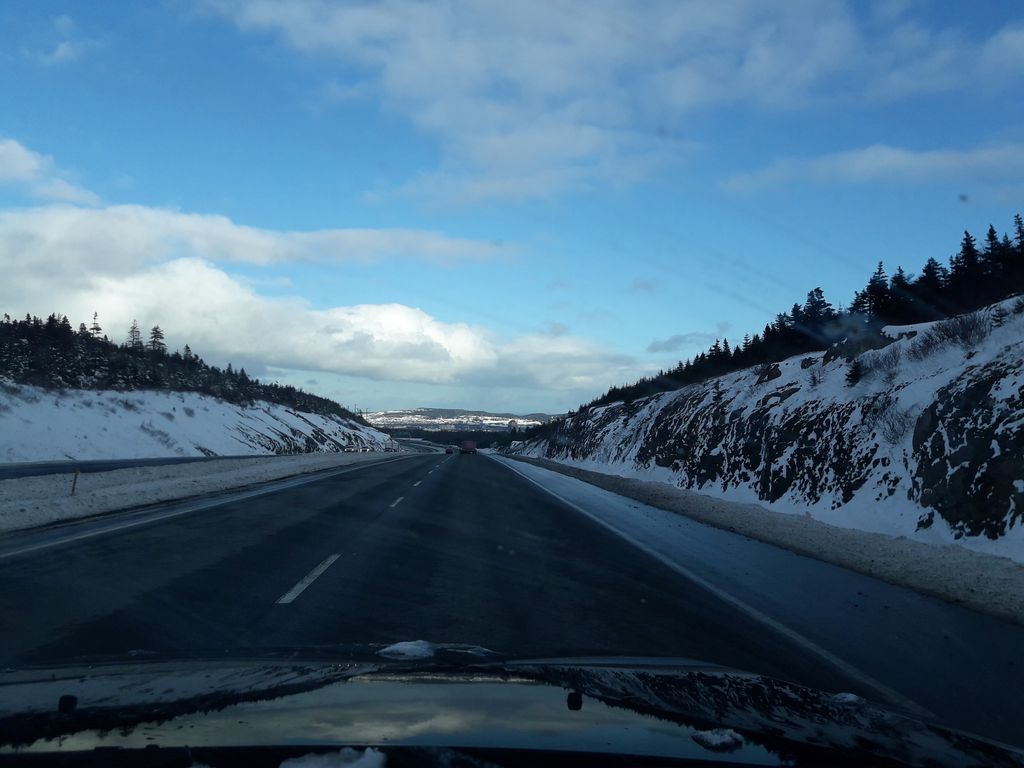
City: st_johns